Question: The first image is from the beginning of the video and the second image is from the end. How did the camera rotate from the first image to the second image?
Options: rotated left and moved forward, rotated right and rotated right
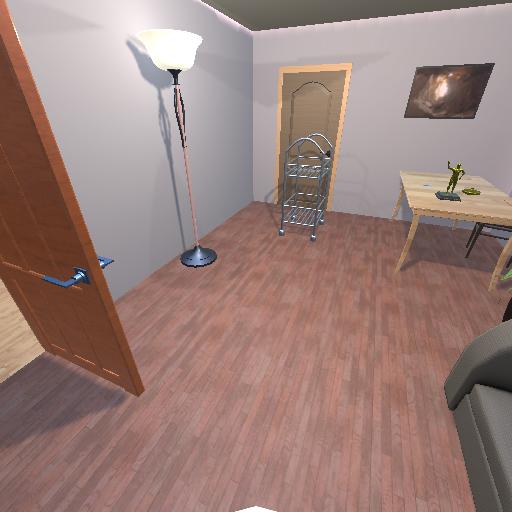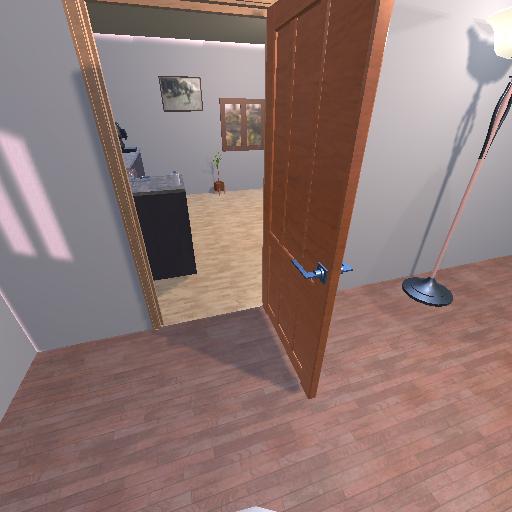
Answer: rotated left and moved forward